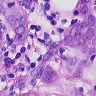
Metastatic tissue present: yes